Question: I have a dataset with 14 different sets of data i want to compare in a plot, but i cannot tell them apart. Is it possible to put a label next to where each line separates from 0?

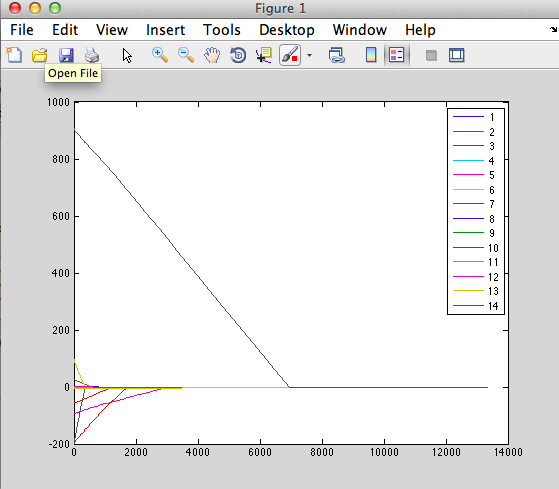
Answer: There are two parts to this problem:
First, find where the line converges to zero. This can be done using something simmilar to the following:
'''
idx = find(line_data == 0, 1, 'first');
'''
Second, label the line probably using the <URL> function. The example given on the Matlab documentation page, should be close to what you want and should look something like:
'''
text(idx, 0, '\downarrow Foo', 'VerticalAlignment', 'bottom');
'''
Which produces something which looks like this: